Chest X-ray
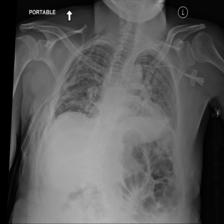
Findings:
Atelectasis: negative
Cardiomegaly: negative
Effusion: negative
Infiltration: positive
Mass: negative
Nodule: negative
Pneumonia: negative
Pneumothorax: positive
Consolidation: negative
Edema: negative
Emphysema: negative
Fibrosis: negative
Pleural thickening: negative
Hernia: negative